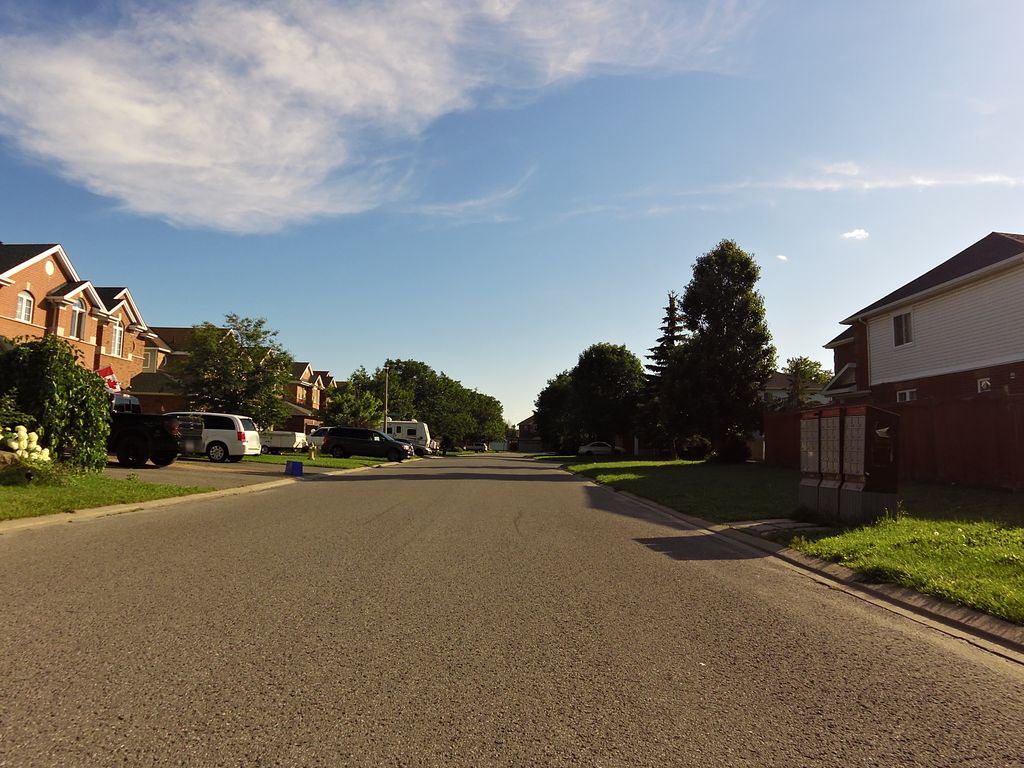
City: ottawa-gatineau